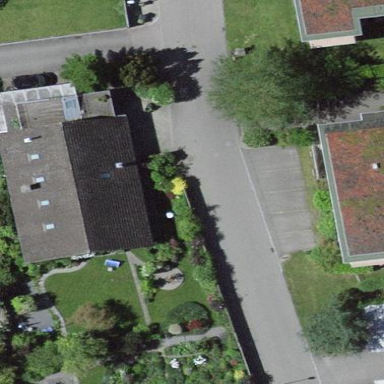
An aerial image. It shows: Residential building.